Question: I'm practicing textures in OpenGL, applying a simple texture defined as white colors onto a quad. The code compiles and runs fine, but the color of the quad is simply black and not white as I have specified.
I think it is because my fragment shader does not do the right kind of sampling, it's like the data it returns from the function is all zero, thus the texture of the quad becomes black. The reason I suspect so is because when I run the program, I can make a clear color of white and move one of the vertices on the quad a bit as to see the background (since it usually fills the entire surface). I can then clearly see the white background there, with the black quad on top. So some output color is produced from the fragment shader, it's just the wrong one, since the small pixel array I provided is only white color. The problem is I don't know exactly why it would produce wrong results from the code I have. I'm attempting to follow along in a book, which use or less the same code. I've also tried looking it up on different tutorials but they all seem to use the same approach, so I am stuck.
I have tracked down some of the problem. Doing some error tracking using glGetError(), I figured out that this line of my code:
'''
glTexStorage2D(GL_TEXTURE_2D, 0, GL_RGB8, 4, 4);
'''
returns error code 1282, (Invalid Operation), due to the second parameter being 0. If I set this to 1 the error dissapears. The problem then becomes this line:
'''
glTexSubImage2D(GL_TEXTURE_2D, 0, 0, 0, 4, 4, GL_R, GL_FLOAT, myTexture);
'''
Which returns the same error, though does not get fixed by changing the parameter.
This is the fragment and vertex shader I use:
'''
// FRAGMENT SHADER
#version 330
uniform sampler2D tex;
in vec2 vs_tex_coord;
layout (location = 0) out vec4 outputColor;
void main(void)
{
outputColor = texture(tex, vs_tex_coord);
}
'''
'''
// VERTEX SHADER
#version 330
layout(location = 0) in vec4 position;
layout(location = 1) in vec2 in_tex_coord;
uniform vec2 offset;
out vec2 vs_tex_coord;
void main(void)
{
vec4 finalOffset = vec4(offset.x, offset.y, 0.0, 0.0);
gl_Position = position + finalOffset;
vs_tex_coord = in_tex_coord;
}
'''
The code I use for texture object generation and storage is pretty simple:
'''
glGenTextures(1, &textureHandle);
glActiveTexture(GL_TEXTURE0);
glBindTexture(GL_TEXTURE_2D, textureHandle);
glTexStorage2D(GL_TEXTURE_2D, 0, GL_RGB8, 4, 4);
const GLubyte myTexture[] = {0xFF, 0xFF, 0xFF, 0xFF, 0xFF, 0xFF, 0xFF, 0xFF, 0xFF, 0xFF, 0xFF, 0xFF,
0xFF, 0xFF, 0xFF, 0xFF, 0xFF, 0xFF, 0xFF, 0xFF, 0xFF, 0xFF, 0xFF, 0xFF,
0xFF, 0xFF, 0xFF, 0xFF, 0xFF, 0xFF, 0xFF, 0xFF, 0xFF, 0xFF, 0xFF, 0xFF,
0xFF, 0xFF, 0xFF, 0xFF, 0xFF, 0xFF, 0xFF, 0xFF, 0xFF, 0xFF, 0xFF, 0xFF};
glTexSubImage2D(GL_TEXTURE_2D, 0, 0, 0, 4, 4, GL_RGB, GL_UNSIGNED_BYTE, myTexture);
'''
simply contains the 4x4 texture in an internal format of RGB with each component having 4 bits. I've set them all to white.
Then I simply generate a default sampler like so:
'''
glGenSamplers(1, &mySampler);
glBindSampler(0, mySampler);
'''
And finally I render:
'''
glClearColor(1.0f, 1.0f, 1.0f, 1.0f);
glClear(GL_COLOR_BUFFER_BIT);
glUseProgram(theProgram);
GLuint samplerLoc = glGetUniformLocation(theProgram, "tex");
if (samplerLoc == -1)
printf("Location name could not be found...
");
glUniform1i(samplerLoc, 0);
glBindBuffer(GL_ARRAY_BUFFER, positionBufferObject);
glEnableVertexAttribArray(0);
glEnableVertexAttribArray(1);
glVertexAttribPointer(0, 4, GL_FLOAT, GL_FALSE, 0, 0);
glVertexAttribPointer(1, 2, GL_FLOAT, GL_FALSE, 0, (GLvoid*)(16 * sizeof(float)));
glDrawArrays(GL_TRIANGLE_FAN, 0, 4);
'''
The array which I upload to a VBO is:
'''
const float vertexPositions[] =
{
// Vertex position
-0.8f, -1.0f, 0.0f, 1.0f,
1.0f, -1.0f, 0.0f, 1.0f,
1.0f, 1.0f, 0.0f, 1.0f,
-1.0f, 1.0f, 0.0f, 1.0f,
// Texture coordinates
0.0f, 0.0f,
1.0f, 0.0f,
1.0f, 1.0f,
0.0f, 1.0f
};
'''
Is it because I am using the sampler objects incorrectly? Do I need to set some sort of settings on them before I can get it to work correctly? Do I miss some intermediate step?
For anyone interested, the visual result is this:

You can see the white cleared background, with me having purposefully moved one of the vertex positions a bit so you can see the black quad against the white background.
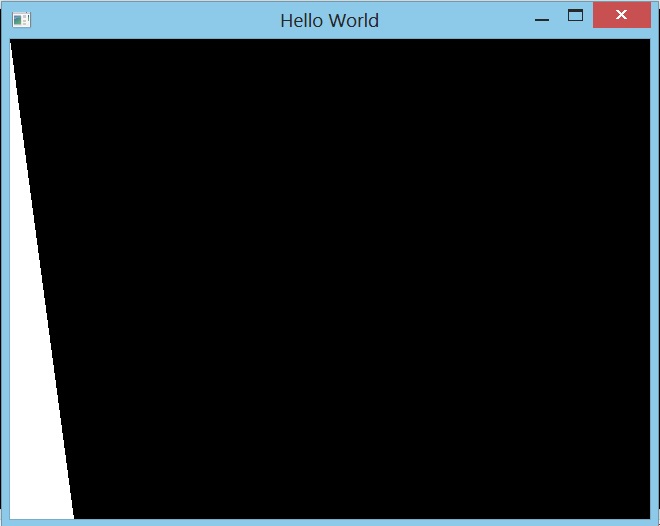
Answer: Alright, so after some bug tracking I finally found the problem! :) For anyone who gets into this problem in the future, here's the (very simple... doh!) solution.
First of all, this line right here:
'''
glTexStorage2D(GL_TEXTURE_2D, 0, GL_RGB8, 4, 4);
'''
Returned an OpenGL error of 1281 (Invalid Operation), is because the second parameter has to be at the very least 1, to store enough memory for the base image no matter if you want to use mipmaps or not (which I thought should be 0). So changing it from 0 to 1 fixed it.
Secondly, this line:
'''
glTexSubImage2D(GL_TEXTURE_2D, 0, 0, 0, 4, 4, GL_R, GL_FLOAT, myTexture);
'''
Had a problem at the parameter, where it says GL_R in the above snippet. This was just plain wrong. Looking at the official documention for the function, it states this about it:
> format
Specifies the format of the pixel data.
The following symbolic values are accepted:
GL_RED,
GL_RG,
GL_RGB,
GL_BGR,
GL_RGBA,
GL_BGRA,
GL_DEPTH_COMPONENT, and
GL_STENCIL_INDEX.
The type I previous specified in uses GL_RGB8, which has a base internal format of GL_RGB, this the correct version is:
'''
glTexSubImage2D(GL_TEXTURE_2D, 0, 0, 0, 4, 4, GL_RGB, GL_UNSIGNED_BYTE, myTexture);
'''
Fixing these two issues caused the textured result to show up :)